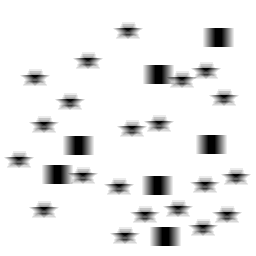
Squares: 7
Triangles: 0
Stars: 21
Total shapes: 28